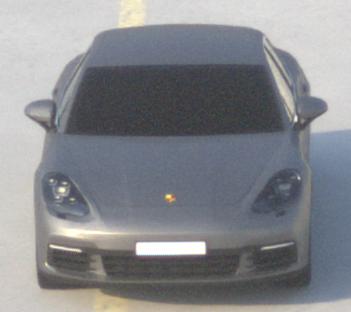
Make: Porsche
Model: Panamera
Detailed model: Panamera (971)
Model produced from: 2016/11
Model produced until: 2018/08
Doors: 5
Color: gray
Road condition: dry road
Daytime: sunrise or sunset
Contrast: medium contrast